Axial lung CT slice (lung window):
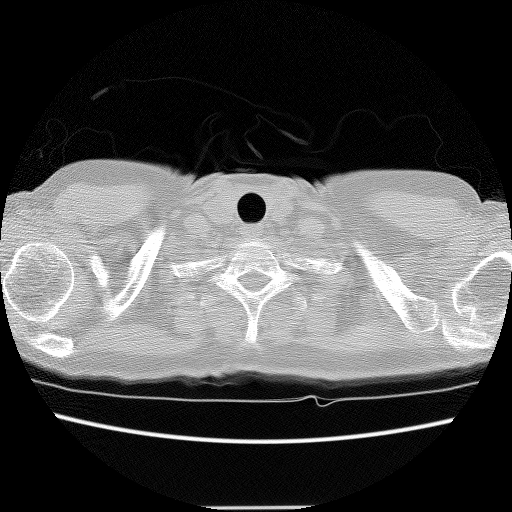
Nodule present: no